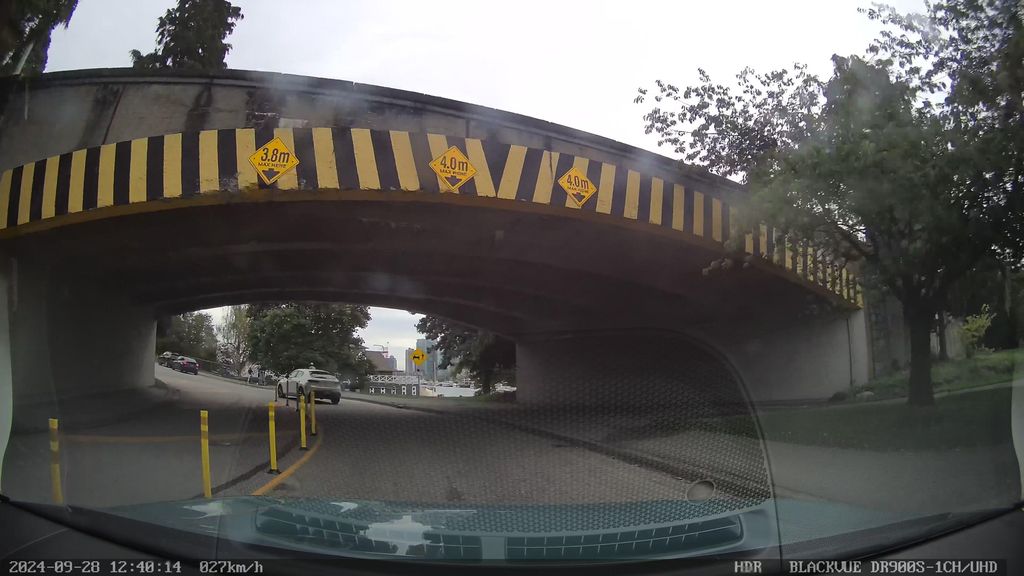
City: vancouver